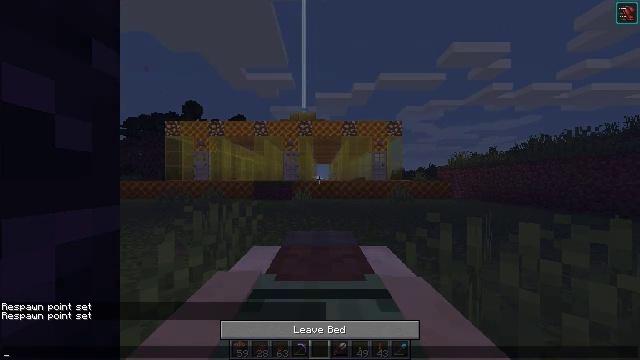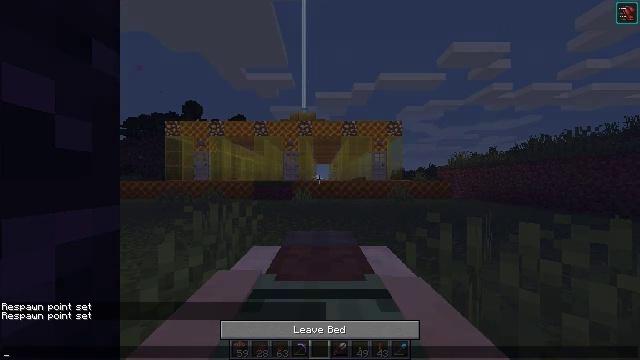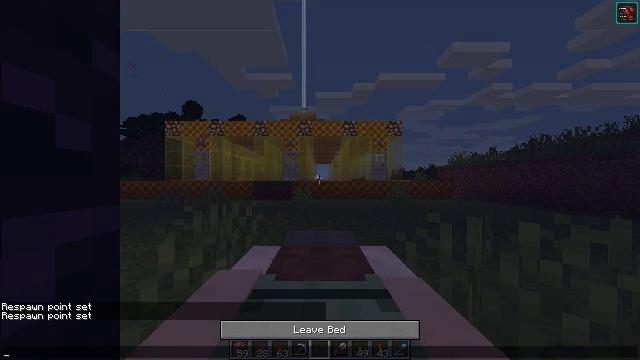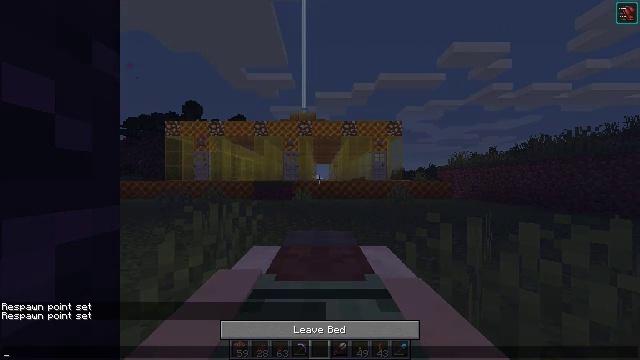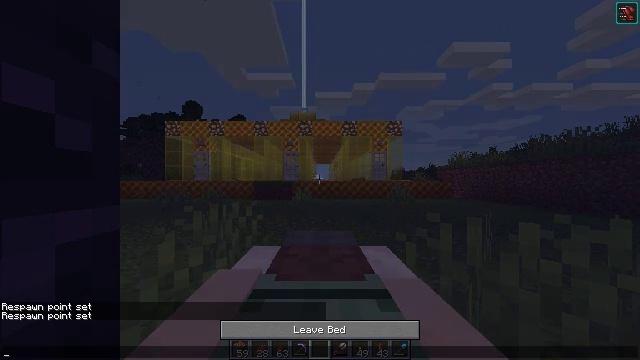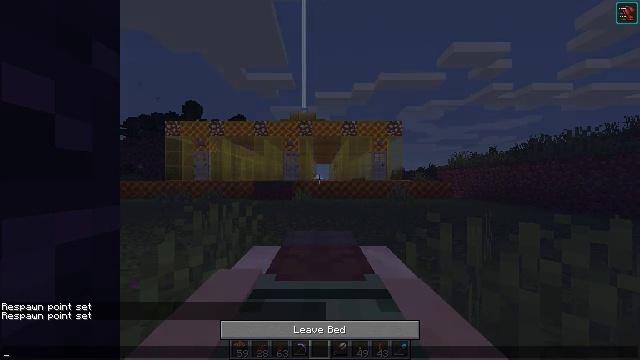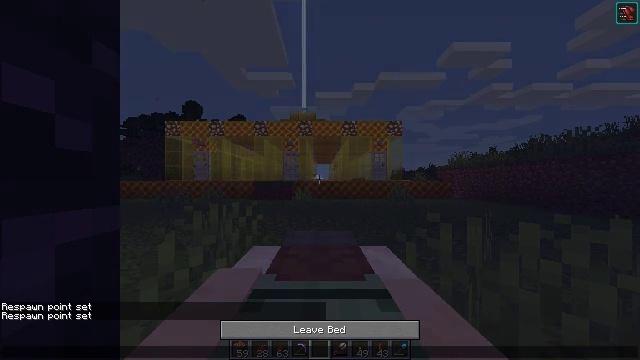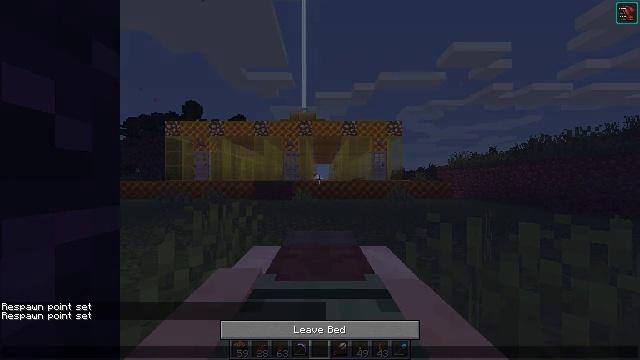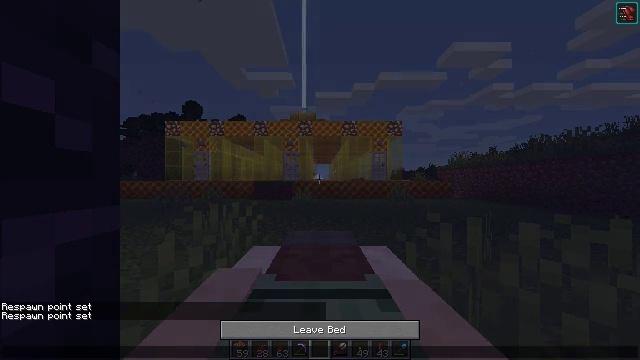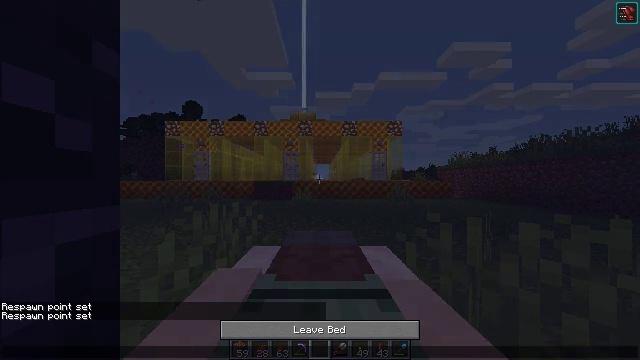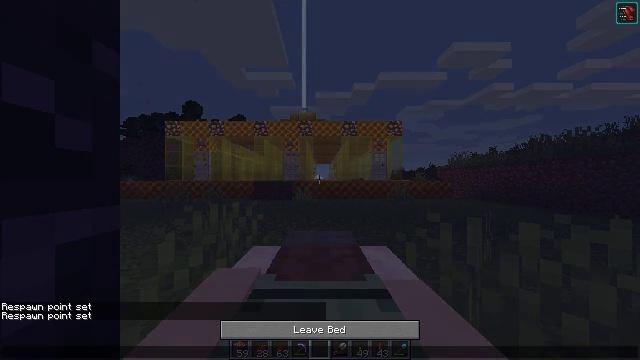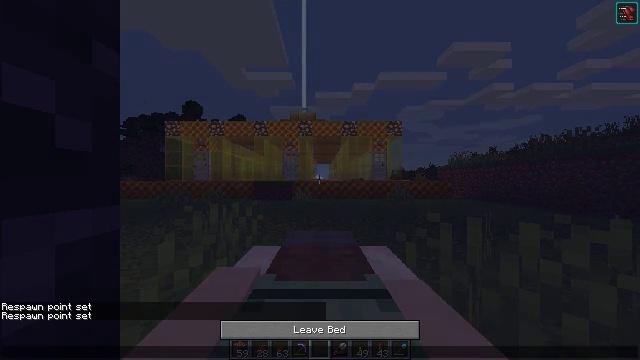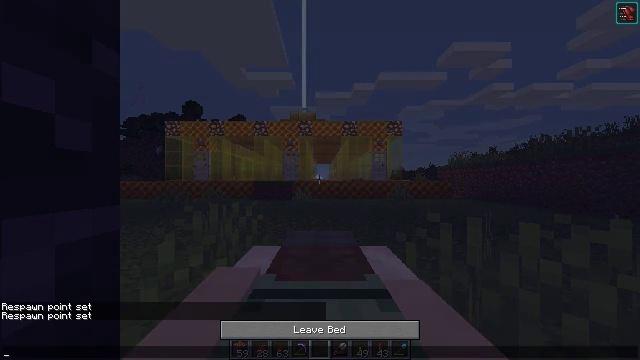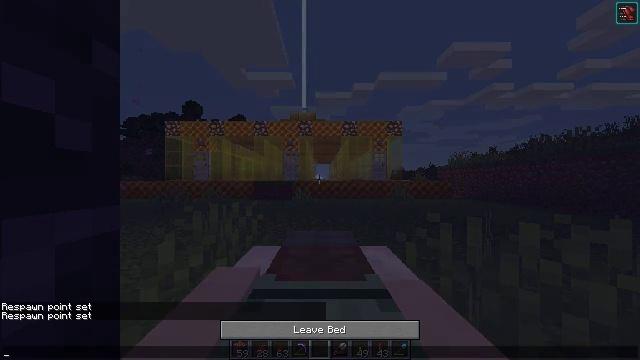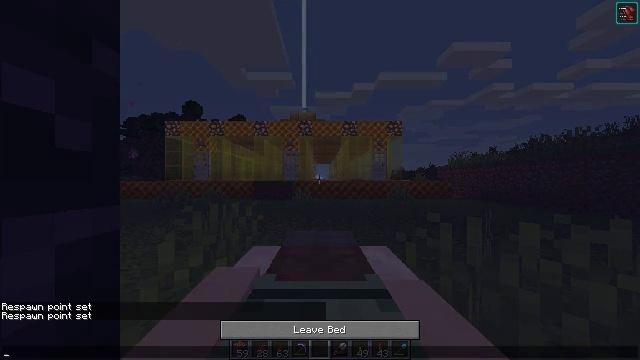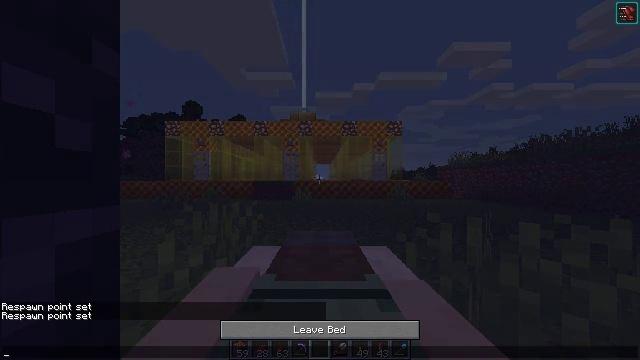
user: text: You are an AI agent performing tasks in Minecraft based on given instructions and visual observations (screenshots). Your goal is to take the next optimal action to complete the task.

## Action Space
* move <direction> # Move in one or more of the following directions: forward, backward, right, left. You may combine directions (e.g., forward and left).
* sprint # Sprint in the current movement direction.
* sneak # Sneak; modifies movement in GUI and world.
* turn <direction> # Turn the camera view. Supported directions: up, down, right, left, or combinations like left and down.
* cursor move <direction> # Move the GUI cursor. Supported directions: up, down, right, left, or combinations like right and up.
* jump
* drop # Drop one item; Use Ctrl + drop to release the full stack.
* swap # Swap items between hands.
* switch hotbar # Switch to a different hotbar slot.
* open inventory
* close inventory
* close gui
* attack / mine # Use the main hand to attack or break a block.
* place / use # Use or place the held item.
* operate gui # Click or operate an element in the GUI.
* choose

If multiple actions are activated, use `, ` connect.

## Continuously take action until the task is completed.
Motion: motion action
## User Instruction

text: Craft a honeycomb block by arranging honeycombs in the crafting grid.
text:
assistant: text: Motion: no_op
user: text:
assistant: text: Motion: no_op
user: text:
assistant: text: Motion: no_op
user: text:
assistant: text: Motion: no_op
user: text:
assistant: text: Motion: no_op
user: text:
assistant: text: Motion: no_op
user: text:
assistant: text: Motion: no_op
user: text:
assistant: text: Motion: no_op
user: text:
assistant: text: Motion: no_op
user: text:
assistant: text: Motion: no_op
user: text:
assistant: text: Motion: no_op
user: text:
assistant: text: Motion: no_op
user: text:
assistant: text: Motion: no_op
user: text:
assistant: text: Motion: no_op
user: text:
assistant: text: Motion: no_op
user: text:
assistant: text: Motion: no_op
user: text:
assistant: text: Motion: no_op
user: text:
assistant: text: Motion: no_op
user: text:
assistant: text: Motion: no_op
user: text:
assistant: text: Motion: no_op
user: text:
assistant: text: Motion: no_op
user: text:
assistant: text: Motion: no_op
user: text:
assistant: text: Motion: no_op
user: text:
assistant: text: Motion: no_op
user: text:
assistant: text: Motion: no_op
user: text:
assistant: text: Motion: no_op
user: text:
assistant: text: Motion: no_op
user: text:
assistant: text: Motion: no_op
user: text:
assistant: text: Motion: no_op
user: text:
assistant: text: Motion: no_op